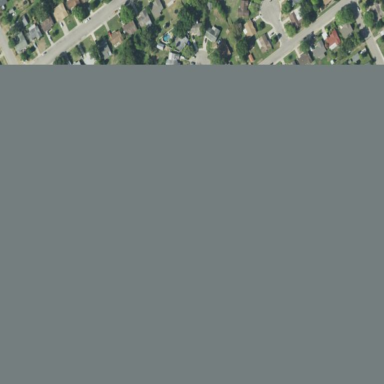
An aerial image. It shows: Single-family residential area.